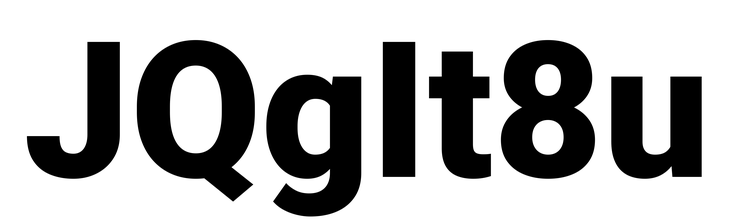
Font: Roboto_Black